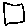
Label: square